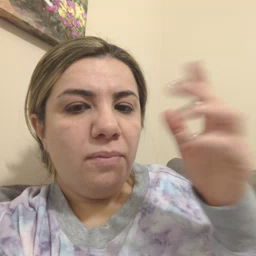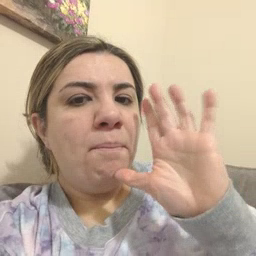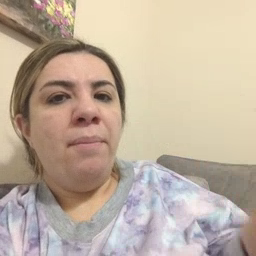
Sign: grandma